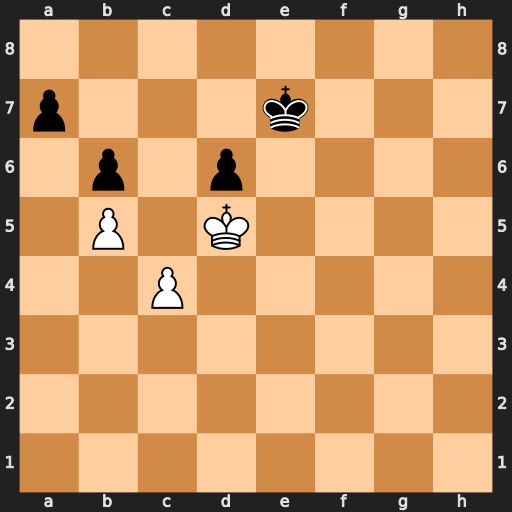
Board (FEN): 8/p3k3/1p1p4/1P1K4/2P5/8/8/8
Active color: w
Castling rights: -
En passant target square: -
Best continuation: Kc6 Ke6 Kb7 d5 cxd5+ Kxd5 Kxa7 Kc5 Ka6